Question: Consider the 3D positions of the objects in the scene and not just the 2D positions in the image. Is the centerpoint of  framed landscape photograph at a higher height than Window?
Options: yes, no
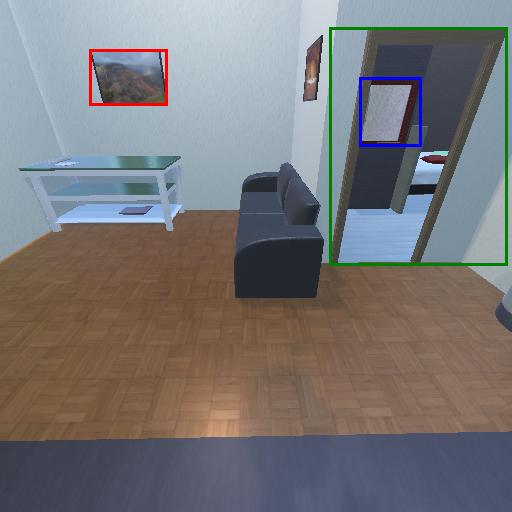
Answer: yes